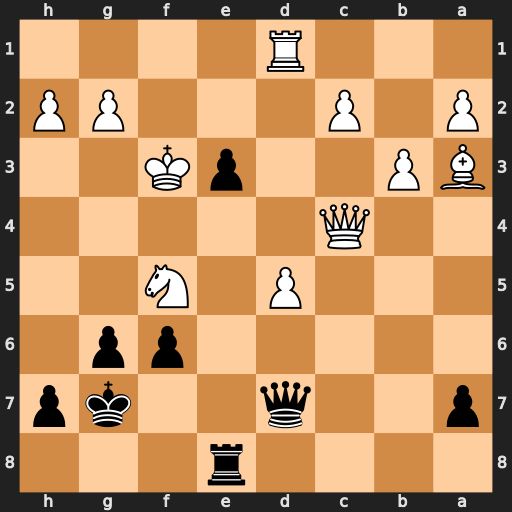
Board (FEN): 4r3/p2q2kp/5pp1/3P1N2/2Q5/BP2pK2/P1P3PP/3R4
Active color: b
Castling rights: -
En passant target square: -
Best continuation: Qxf5+ Qf4 Qxc2 Rf1 e2